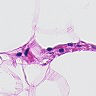
Metastatic tissue present: no